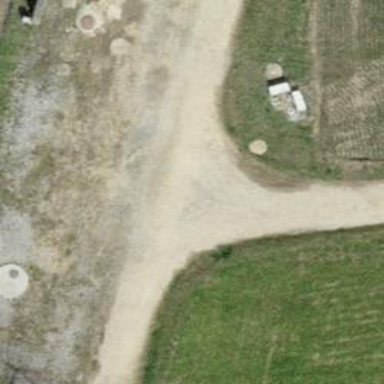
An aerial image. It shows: Unpaved track with grade 3 surface.